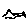
Label: fish